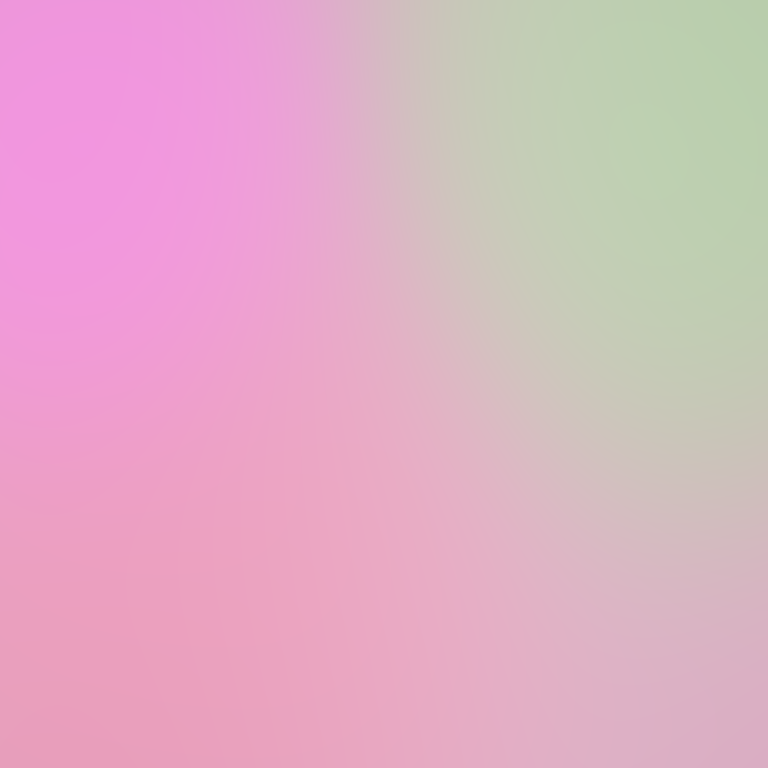
Abstract light effect, smooth gradient from soft pink to muted green, serene atmosphere, diffuse light, no room, no furniture, no objects.